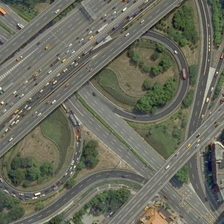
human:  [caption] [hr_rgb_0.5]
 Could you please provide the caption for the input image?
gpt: a large number of trees are planted on both sides of the road .

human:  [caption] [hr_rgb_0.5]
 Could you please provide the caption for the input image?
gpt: on the side of the road was a house with brown roofs .

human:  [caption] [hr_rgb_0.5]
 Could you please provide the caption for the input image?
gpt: on the side of the road was a house with brown roofs .

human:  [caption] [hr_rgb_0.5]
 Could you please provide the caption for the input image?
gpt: a large number of trees are planted on both sides of the road .

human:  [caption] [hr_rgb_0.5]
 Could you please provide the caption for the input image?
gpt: on the side of the road was a house with brown roofs .